Question: I am beginner in php . In my application i have to read a csv file and store the values of each row in two variables: '$name' and 'latin'.
'''
while (($data = fgetcsv($handle, 1000, ",")) !== FALSE) {
foreach($data as $value)
{
if($i>8){
// $fgmembersite->InsertUserBirds($value);
echo $value;
}
}
$i++;
echo '<br/>' ;
} fclose($handle);
'''
each row row contains four or three words ( '$name' is the first and the second word (if the length of row is 4 words) and the '$latin' store the last two words:

How can i do it to add the array '$latin' and '$name' ?
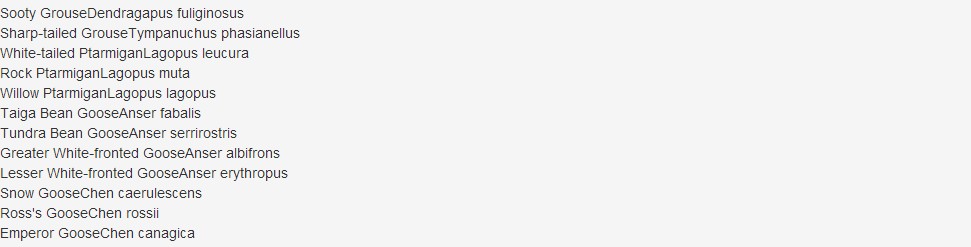
Answer: Seems this one is going to do exactly what you need:
'''
$name = $latin = array();
while (($data = fgetcsv($handle, 1000, ",")) !== false) {
if (count($data) === 4) {
$name[] = $data[0];
$name[] = $data[1];
$latin[] = $data[2];
$latin[] = $data[3];
} elseif ($count($data) === 3) {
$name[] = $data[0];
$latin[] = $data[1];
$latin[] = $data[2];
}
}
'''